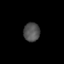
Tissue: skin
Cell type: Epithelial cells
Senescence score: 0.6874
Nuclear area (px): 297
Mean DAPI intensity: 81.461